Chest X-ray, PA view. Patient: 13 years old, sex M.
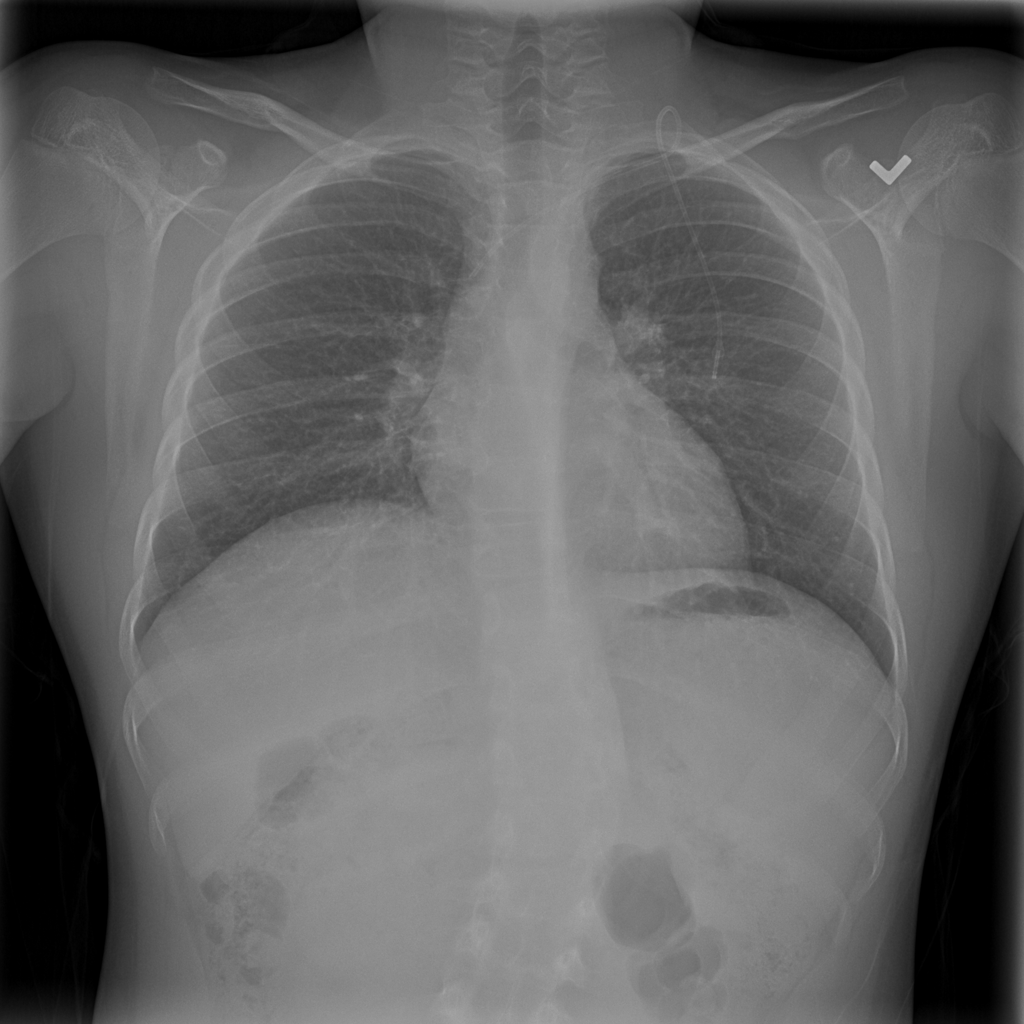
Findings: No Finding